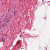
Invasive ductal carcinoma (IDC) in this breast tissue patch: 0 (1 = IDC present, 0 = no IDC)